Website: lowes
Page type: delivery-shipping
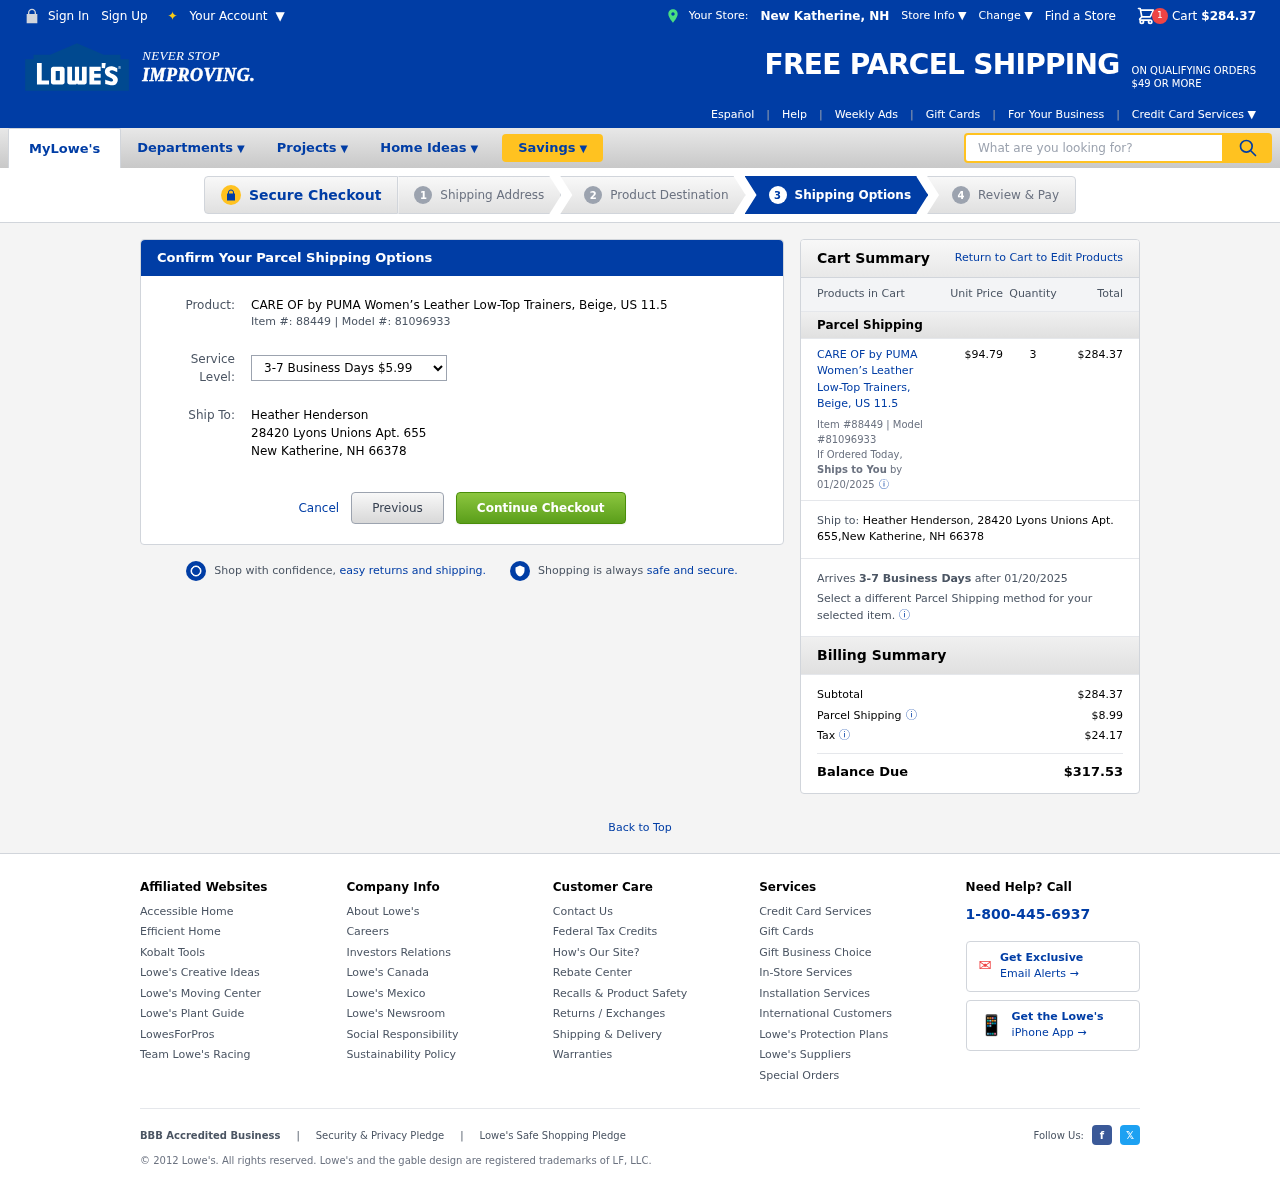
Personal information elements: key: PII_CITY
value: New Katherine
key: PII_FULLNAME
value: Heather Henderson
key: PII_POSTCODE
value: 66378
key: PII_STATE_ABBR
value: NH
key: PII_STREET
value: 28420 Lyons Unions Apt. 655
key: PII_FULLNAME2
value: Heather Henderson
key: PII_STREET2
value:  28420 Lyons Unions Apt. 655
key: PII_CITY2
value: New Katherine
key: PII_STATE_ABBR2
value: NH
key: PII_POSTCODE2
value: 66378
Product elements: key: PRODUCT1_NAME
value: CARE OF by PUMA Women’s Leather Low-Top Trainers, Beige, US 11.5
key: PRODUCT1_PRICE
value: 94.79
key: PRODUCT1_QUANTITY
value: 3
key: PRODUCT1_ITEM_NUMBER
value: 88449
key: PRODUCT1_MODEL_NUMBER
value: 81096933
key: PRODUCT1_NAME2
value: CARE OF by PUMA Women’s Leather Low-Top Trainers, Beige, US 11.5
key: PRODUCT1_ITEM_NUMBER2
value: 88449
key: PRODUCT1_MODEL_NUMBER2
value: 81096933
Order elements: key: ORDER_SUBTOTAL
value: $284.37
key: ORDER_DELIVERY_DATE
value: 01/20/2025
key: ORDER_ITEM_TOTAL
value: $284.37
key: ORDER_DELIVERY_DATE2
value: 01/20/2025
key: ORDER_SHIPPING_COST
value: $8.99
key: ORDER_TAX
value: $24.17
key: ORDER_TOTAL
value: $317.53
Search elements: key: HEADER_SEARCH
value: What are you looking for?